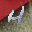
Label: 4